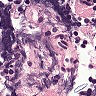
Metastatic tissue present: no